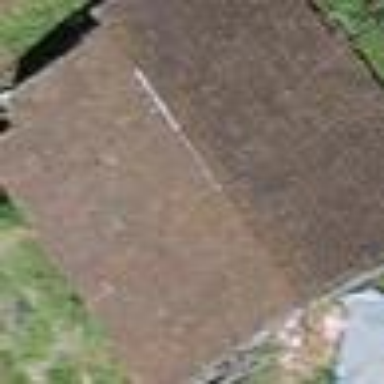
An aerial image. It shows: Rural barn.